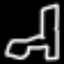
Label: chair